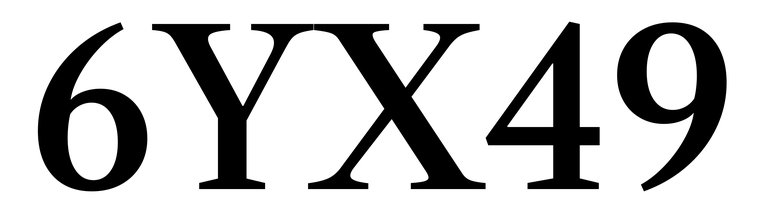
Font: LibreCaslonText_Medium